【题型】选择题　【知识点】平面几何　【难度】medium
如图，河对岸有一座建筑物$AB$，在$C$，$D$（$C$、$D$、$B$在同一直线上）处用测角仪器分别测得顶部$A$的仰角为$30^\circ$，$45^\circ$。已知$CD=30$米，建筑物$AB$高是（ ）

\noindent
A. $(15\sqrt{3}+15)$米\quad B. $(15\sqrt{3}-15)$米\quad C. $(9+3\sqrt{3})$米\quad D. $(9-3\sqrt{3})$米
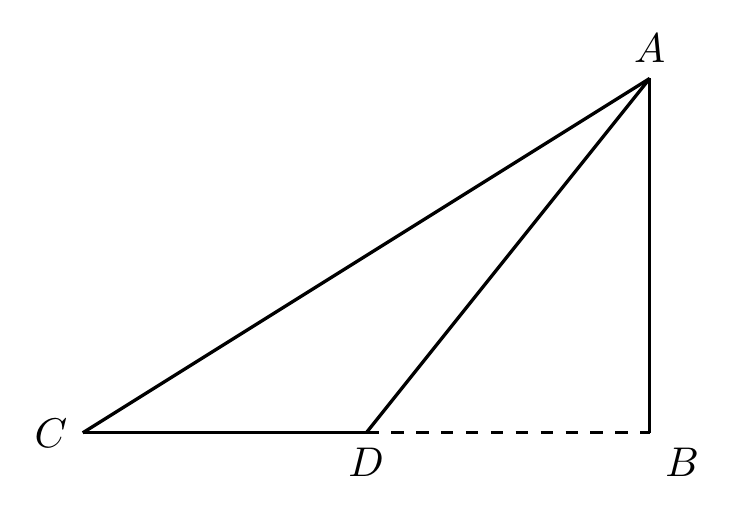
【解答】
\noindent
【答案】A

\vspace{0.5em}

\noindent
【分析】根据题意，在 $\text{Rt}\triangle ABD$ 中得到 $BD = AB$，在 $\text{Rt}\triangle ABC$ 中表示出 $BC$，利用 $CD = BC - BD$，求得结果。

\vspace{0.5em}

\noindent
本题考查了解直角三角形的应用，熟练掌握解直角三角形是解题的关键。

\vspace{0.5em}

\noindent
【详解】解：设 $AB = x\ \text{m}$，

\noindent
$\because$ 在 $\text{Rt}\triangle ABD$ 中，$\angle ADB = 45^\circ$，

\noindent
$\therefore BD = AB = x\ (\text{m})$，

\noindent
$\because$ 在 $\text{Rt}\triangle ABC$ 中，$\angle ACB = 30^\circ$，$\tan\angle ACB = \frac{AB}{BC}$，

\noindent
$\therefore \tan30^\circ = \frac{x}{BC} = \frac{\sqrt{3}}{3}$，

\noindent
$\therefore BC = \sqrt{3}x$，

\noindent
$\because CD = BC - BD$，$CD = 30\ \text{cm}$，

\noindent
$\therefore \sqrt{3}x - x = 30$，

\noindent
解得 $x = 15\sqrt{3} + 15$，即 $AB = 15\sqrt{3} + 15\ (\text{m})$，

\noindent
故选：A.